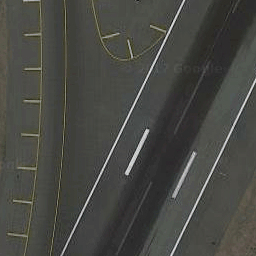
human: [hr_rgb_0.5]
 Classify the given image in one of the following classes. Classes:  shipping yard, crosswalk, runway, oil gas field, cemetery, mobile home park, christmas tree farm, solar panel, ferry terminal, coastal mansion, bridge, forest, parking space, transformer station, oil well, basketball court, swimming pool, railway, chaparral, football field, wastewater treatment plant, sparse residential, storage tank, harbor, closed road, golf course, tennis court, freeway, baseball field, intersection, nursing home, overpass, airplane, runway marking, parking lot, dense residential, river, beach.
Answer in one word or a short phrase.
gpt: runway